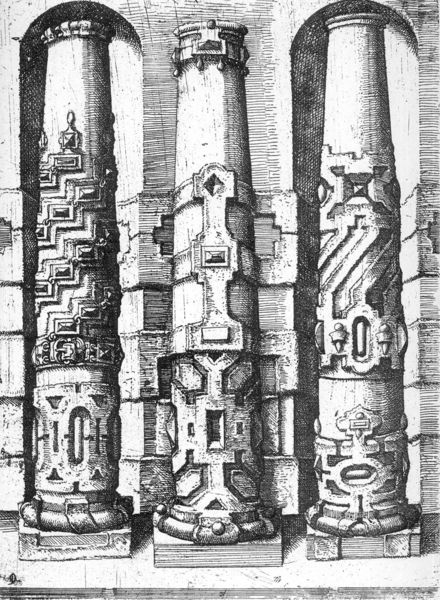
Titel: Architectura (Nürnberg 1598)
Künstler: Wendel Dietterlin
Schlagwörter: weiß, grau, schwarz, skizze, säule, säulen, zeichnung, muster, alt, sockel, stein, drei, relief, bogen, mauer, formen, schattierung, ornamente, verzierung, rechtecke, bögen, schwarzweiß, bleistift, entwurf, kapitelle, kapitell, läulen, seule, drei säulen